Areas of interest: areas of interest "Industrial Park"
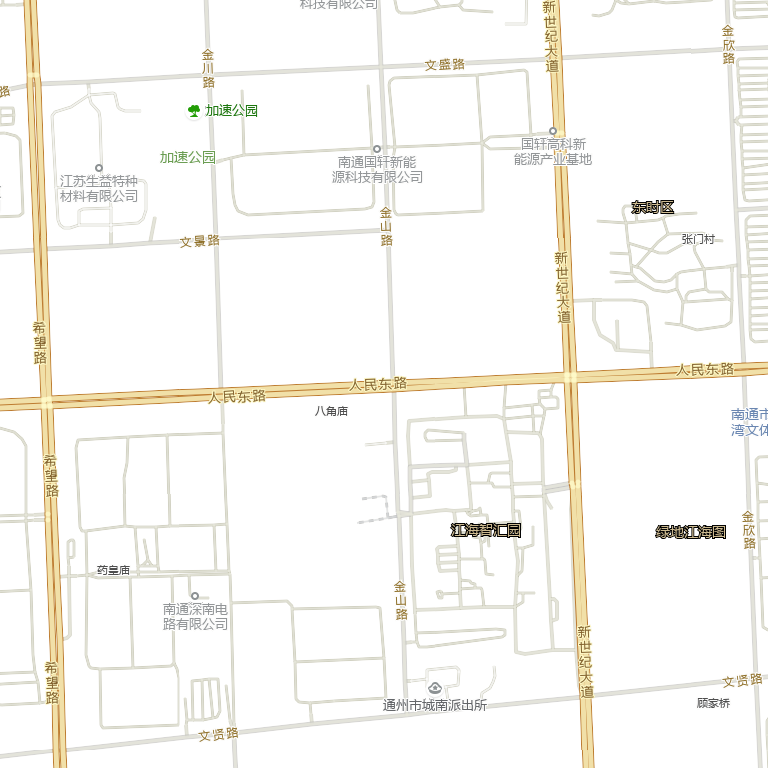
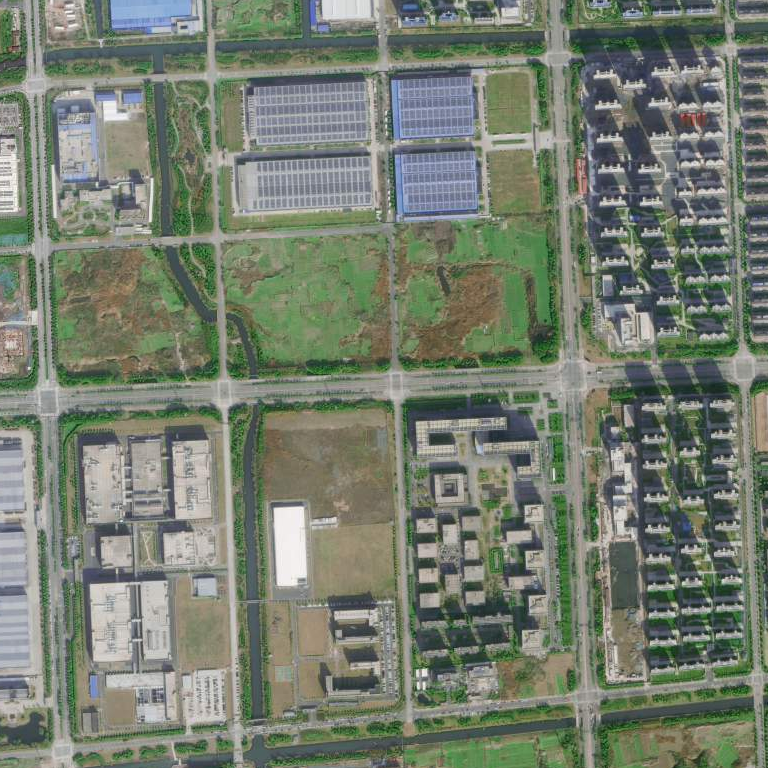